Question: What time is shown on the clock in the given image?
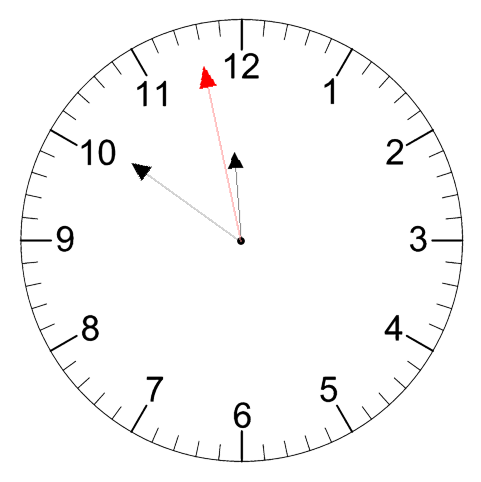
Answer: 11:50:58